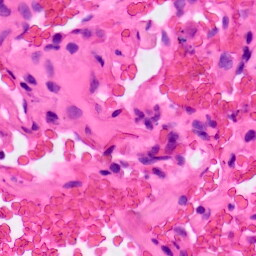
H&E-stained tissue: Lung